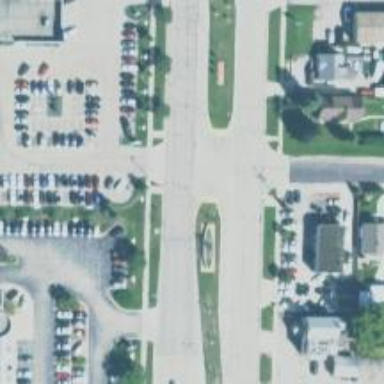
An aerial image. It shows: Unmarked road crossing.